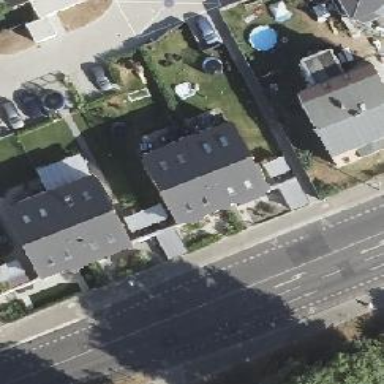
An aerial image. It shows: Detached building.